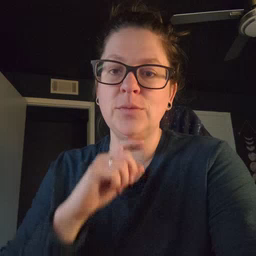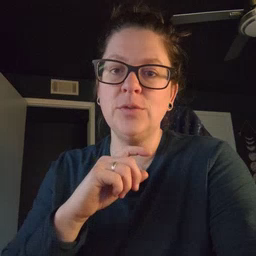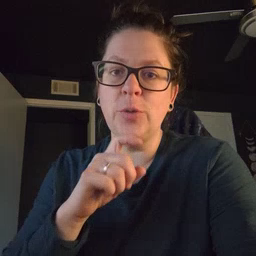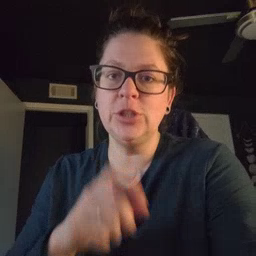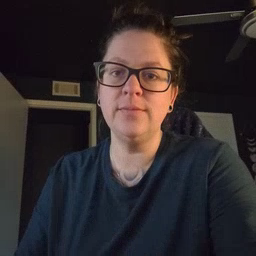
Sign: garbage